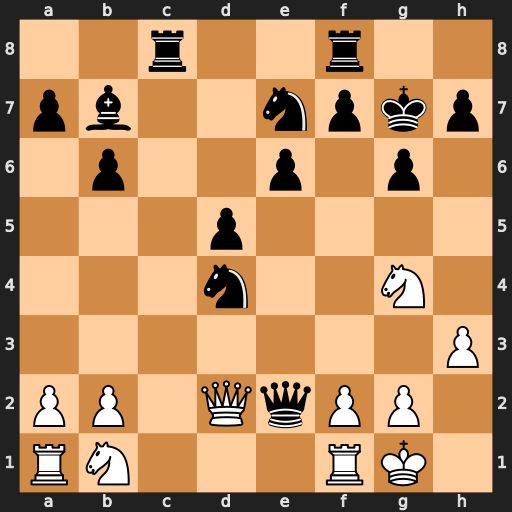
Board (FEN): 2r2r2/pb2npkp/1p2p1p1/3p4/3n2N1/7P/PP1QqPP1/RN3RK1
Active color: w
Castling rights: -
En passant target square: -
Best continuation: Qh6+ Kh8 Nf6 Qh5 Nxh5